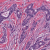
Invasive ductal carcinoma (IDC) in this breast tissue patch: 1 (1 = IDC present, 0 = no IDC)